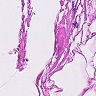
Metastatic tissue present: no